Question: Previously, to make my app workable in Gingerbread device and above, I have to copy the Robotto font resource into asset folder. This is because Gingerbread doesn't come with Robotto font itself.

However, let say, I decide to deploy my app to Jelly Bean device only.
1. Do I still need to copy font resources into my asset folder manually? Can I use font resources from system itself? Is it something encourage-able? I was thinking, without supplying my own font files, I can make my app smaller.
2. This is the code to get TypeFace from asset folder. Typeface tf = Typeface.createFromAsset(getAssets(), "fonts/Roboto-Regular.ttf"); If I want to get TypeFace directly from system itself, how?
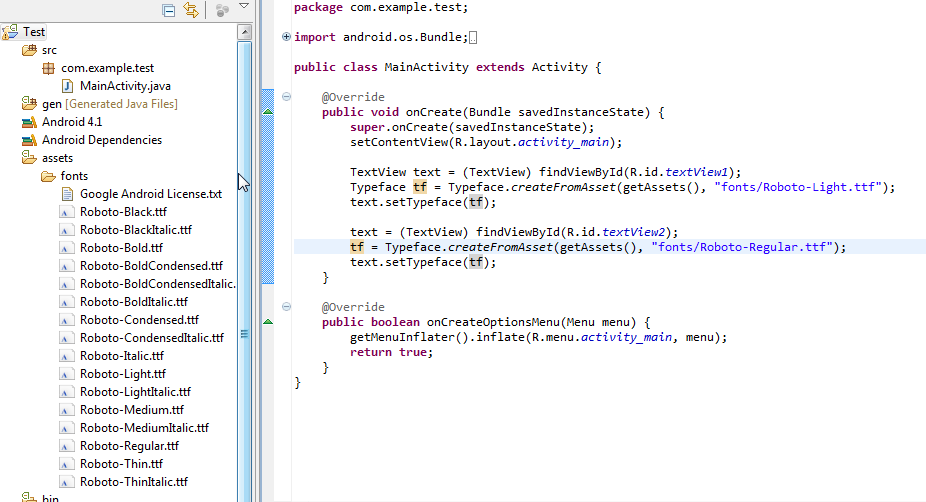
Answer: The good news is, if you're supporting 4.1, it's dead simple. Check out <URL>.
In XML, you can just use the standard text attributes:
'''
android:fontFamily="sans-serif"
android:fontFamily="sans-serif-light"
android:fontFamily="sans-serif-condensed"
android:textStyle="bold"
android:textStyle="italic"
android:textStyle="bold|italic"
'''
Or programatically you can acquire them like so:
'''
Typeface robotoLightItalic = Typeface.create("sans-serif-light", Typeface.ITALIC);
'''